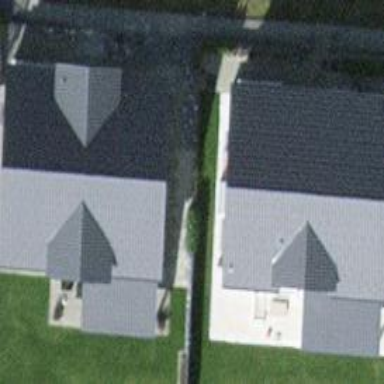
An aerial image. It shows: Detached building with gabled roof.